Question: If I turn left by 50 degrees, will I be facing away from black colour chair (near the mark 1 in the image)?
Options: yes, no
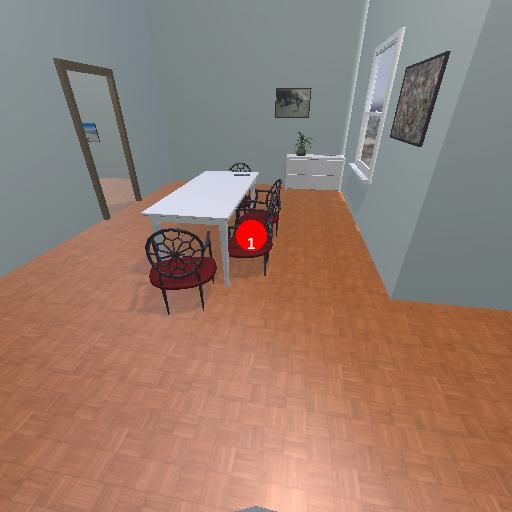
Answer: yes